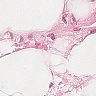
Metastatic tissue present: no